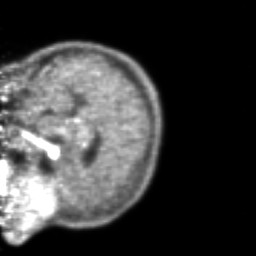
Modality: PET
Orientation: sagittal
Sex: female
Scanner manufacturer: ge